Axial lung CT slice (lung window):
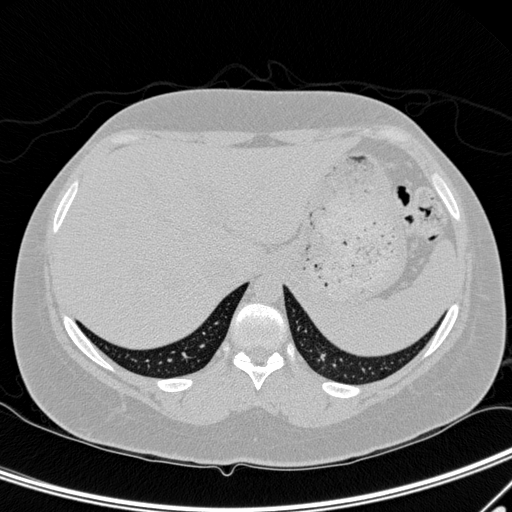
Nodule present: no